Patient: sex M, age 47
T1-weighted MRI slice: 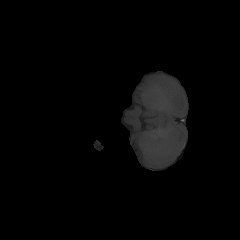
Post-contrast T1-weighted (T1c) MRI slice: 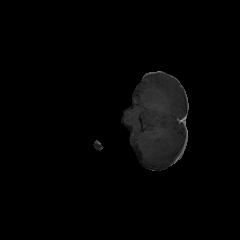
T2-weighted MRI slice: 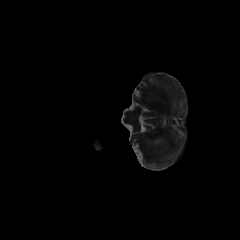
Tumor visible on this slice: no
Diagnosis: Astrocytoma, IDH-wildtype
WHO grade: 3